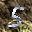
Label: 5